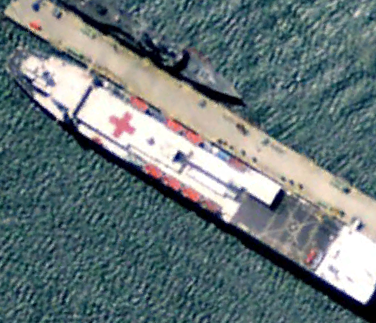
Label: Medical_ship